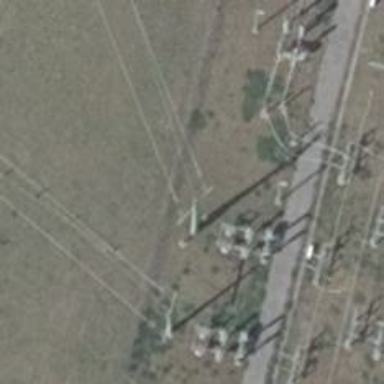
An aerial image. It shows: Power line is depicted.